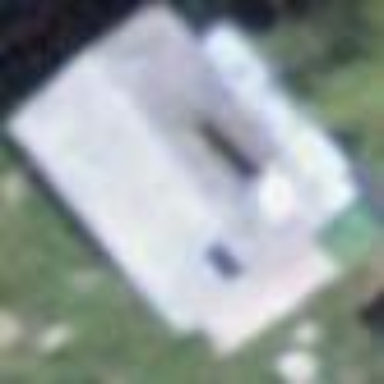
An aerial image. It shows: Hut.